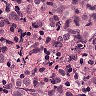
Metastatic tissue present: yes